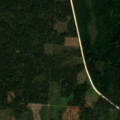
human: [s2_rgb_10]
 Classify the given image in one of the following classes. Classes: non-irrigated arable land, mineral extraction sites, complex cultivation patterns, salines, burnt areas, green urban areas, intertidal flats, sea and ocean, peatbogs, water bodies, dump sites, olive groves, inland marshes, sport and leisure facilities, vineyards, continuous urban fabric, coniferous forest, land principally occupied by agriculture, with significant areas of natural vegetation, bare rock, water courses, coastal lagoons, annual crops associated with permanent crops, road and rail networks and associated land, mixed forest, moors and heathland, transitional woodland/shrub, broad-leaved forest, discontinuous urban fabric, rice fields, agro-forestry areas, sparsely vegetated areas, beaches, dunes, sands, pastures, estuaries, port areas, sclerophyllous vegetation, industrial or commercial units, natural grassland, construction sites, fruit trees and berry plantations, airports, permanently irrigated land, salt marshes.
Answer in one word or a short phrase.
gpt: coniferous forest, transitional woodland/shrub